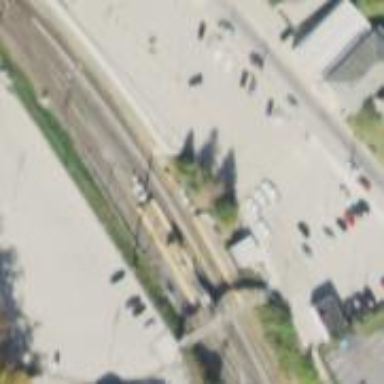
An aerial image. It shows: Siding service on electrified light rail railway.